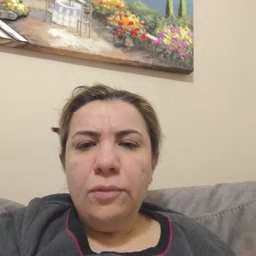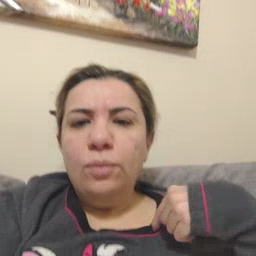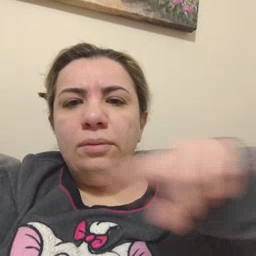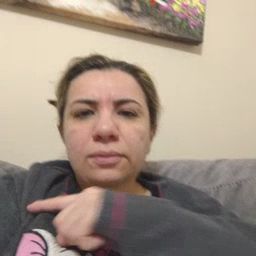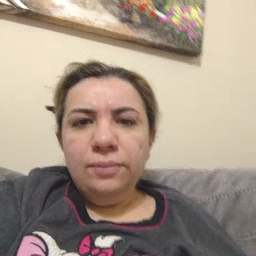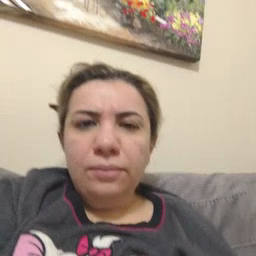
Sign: weus